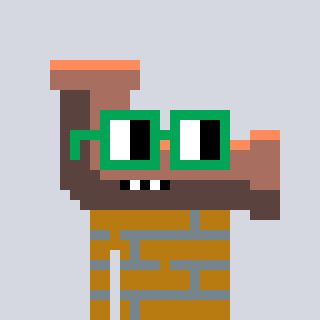
a pixel art character with square green glasses, a pipe-shaped head and a gold-colored body on a cool background